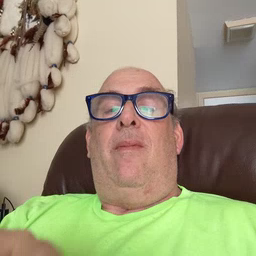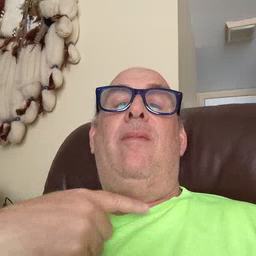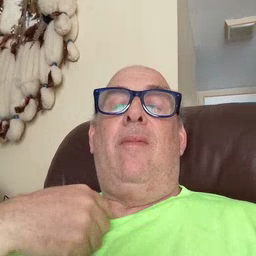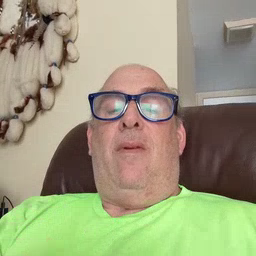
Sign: thirsty